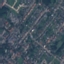
Land use / land cover: Residential